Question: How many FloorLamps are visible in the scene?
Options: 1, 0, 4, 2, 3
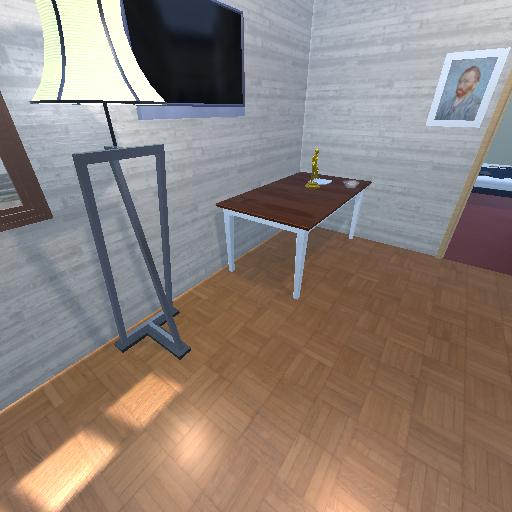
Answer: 1